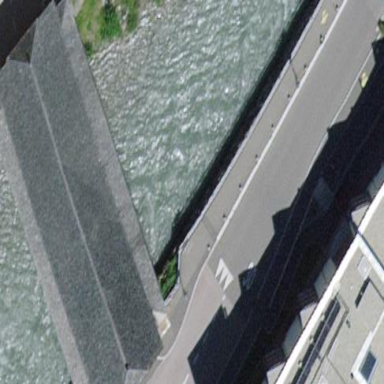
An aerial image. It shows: Beam bridge identified as man-made structure.